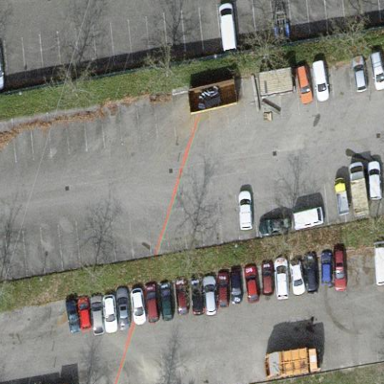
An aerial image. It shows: Parking area with surface.